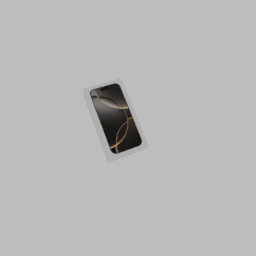
Label: electronics